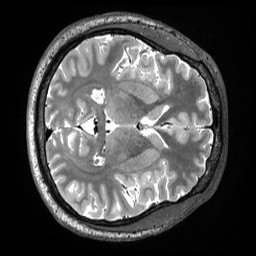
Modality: T2w
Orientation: axial